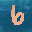
Label: 6